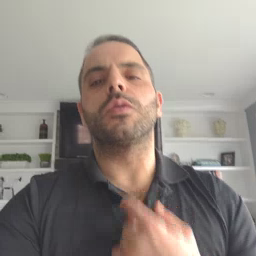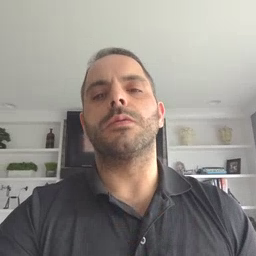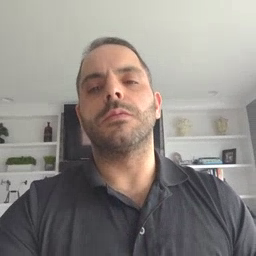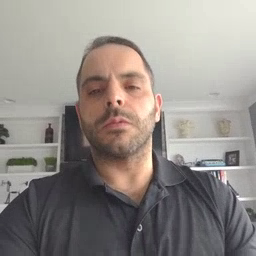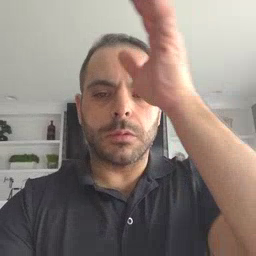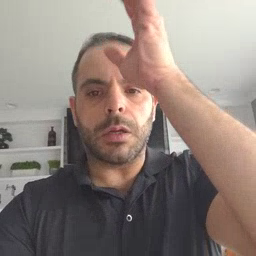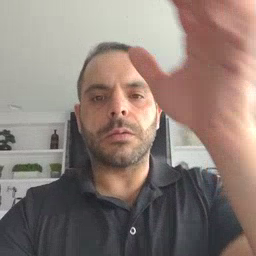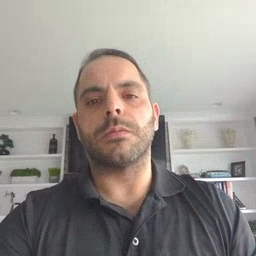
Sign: dad